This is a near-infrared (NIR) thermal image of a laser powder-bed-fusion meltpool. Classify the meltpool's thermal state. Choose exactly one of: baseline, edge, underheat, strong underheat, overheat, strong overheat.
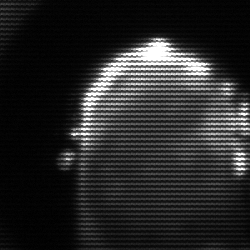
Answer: baseline